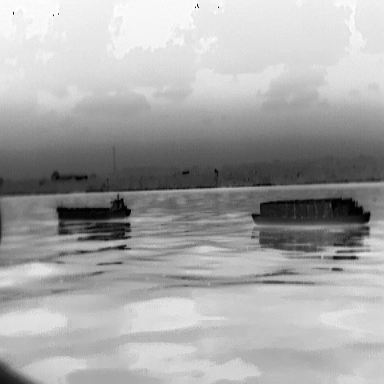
There is a fishing_boat in the infrared image.